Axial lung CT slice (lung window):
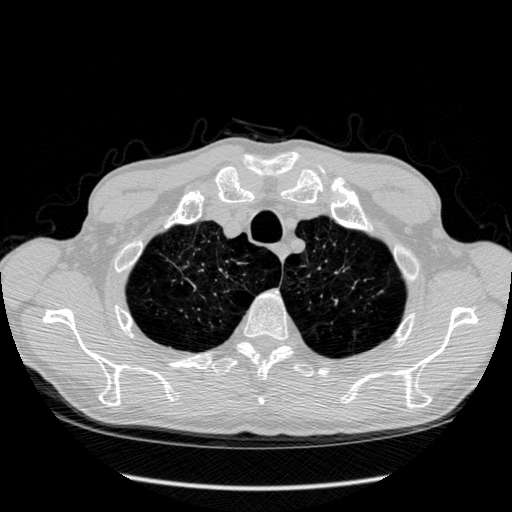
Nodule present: no